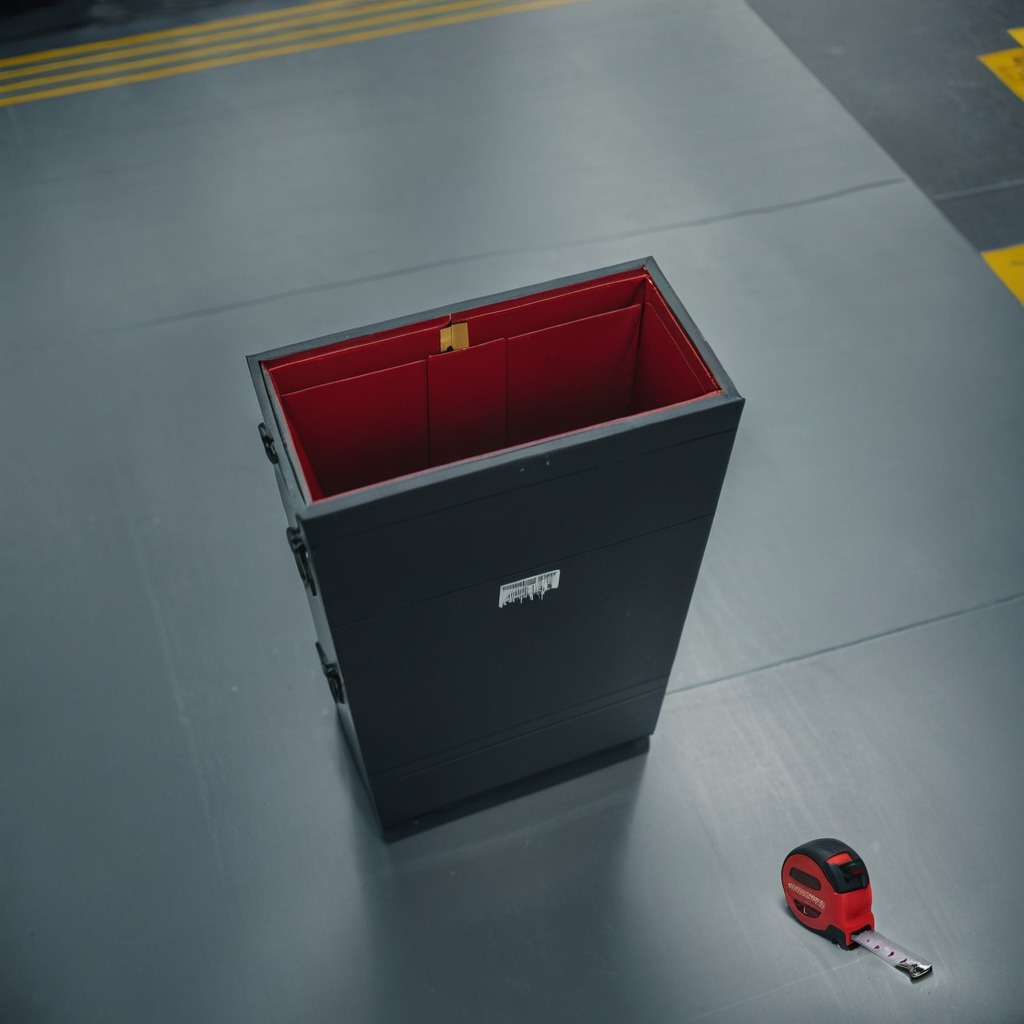
A measuring tape is lying on the toolbox surface.